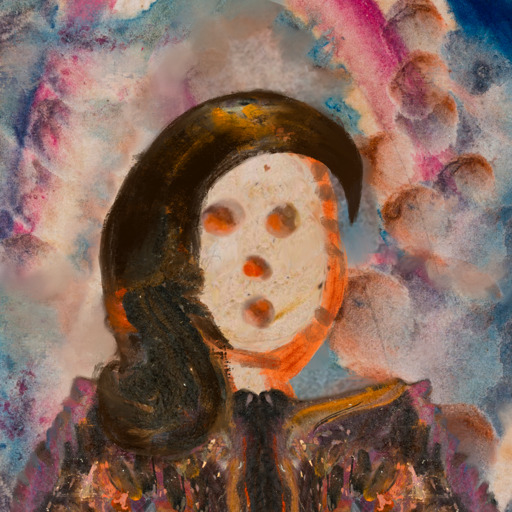
Background: Rupkatha, Head And Neck Front: Rupkatha, Face Front: Rupkatha, Bust: Gypsy_Queen, Hair Front: Gypsy_Queen, Head Accessory: Blank, Second Necklace: Blank, Necklace: Blank, Baby: Blank